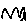
Label: zigzag